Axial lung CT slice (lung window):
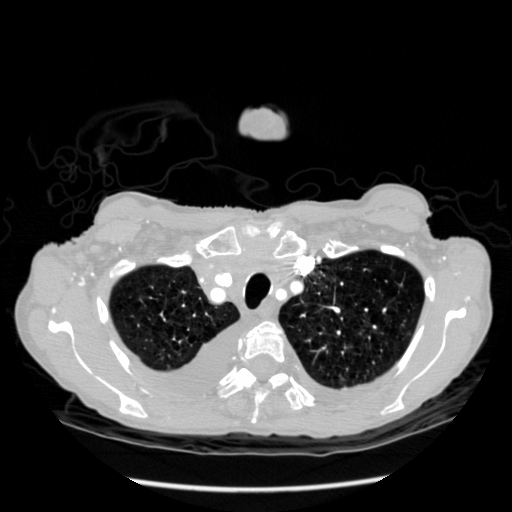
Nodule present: no